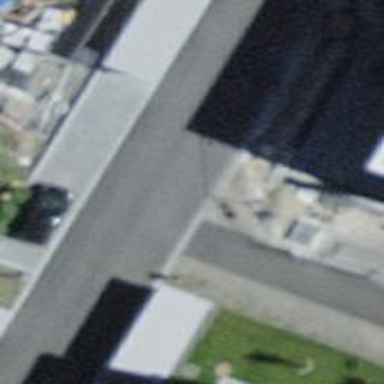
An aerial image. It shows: Asphalt road in residential area.